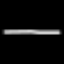
Label: line